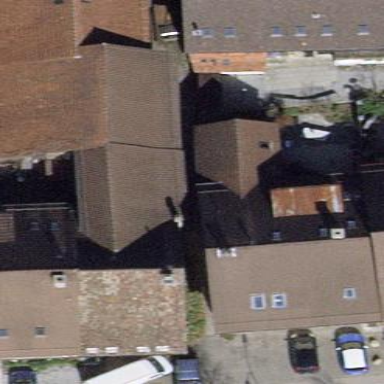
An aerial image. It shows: Building with tile roof.